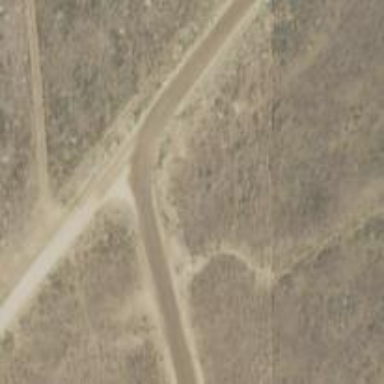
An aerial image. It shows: Unclassified road.